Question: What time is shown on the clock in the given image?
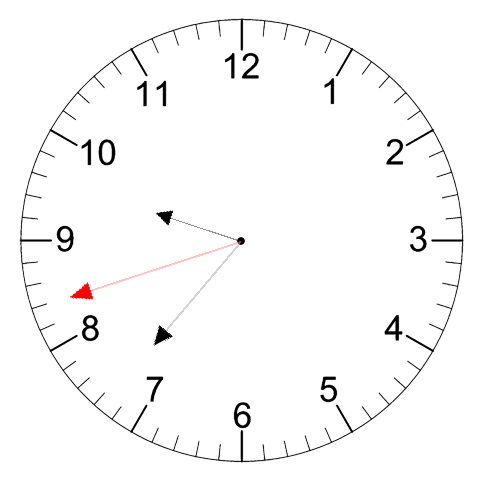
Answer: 09:36:42